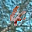
Label: 4